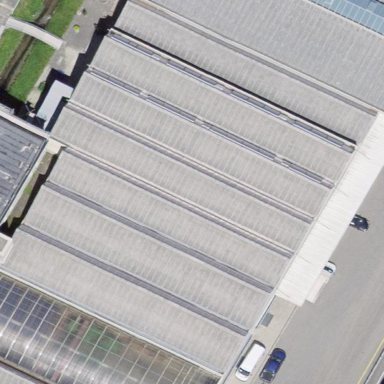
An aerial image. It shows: Warehouse.